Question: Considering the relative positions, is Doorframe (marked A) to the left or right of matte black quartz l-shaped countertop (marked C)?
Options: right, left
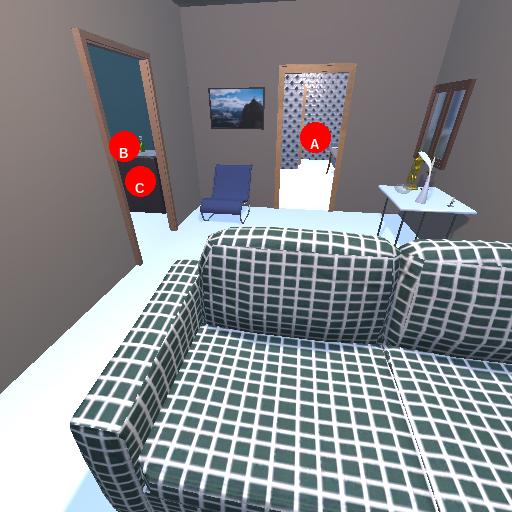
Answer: right